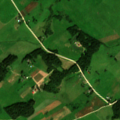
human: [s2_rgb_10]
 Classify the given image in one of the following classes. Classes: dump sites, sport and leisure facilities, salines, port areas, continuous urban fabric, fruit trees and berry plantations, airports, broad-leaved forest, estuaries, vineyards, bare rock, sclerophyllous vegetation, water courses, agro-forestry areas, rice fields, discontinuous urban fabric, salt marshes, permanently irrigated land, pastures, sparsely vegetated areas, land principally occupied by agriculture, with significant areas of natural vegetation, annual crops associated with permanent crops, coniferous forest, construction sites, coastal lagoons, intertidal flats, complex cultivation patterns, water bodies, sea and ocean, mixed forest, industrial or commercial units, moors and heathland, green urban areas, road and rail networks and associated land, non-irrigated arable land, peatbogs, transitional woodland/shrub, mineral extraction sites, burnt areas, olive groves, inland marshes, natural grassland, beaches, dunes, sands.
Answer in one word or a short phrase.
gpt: non-irrigated arable land, land principally occupied by agriculture, with significant areas of natural vegetation